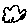
Label: cloud